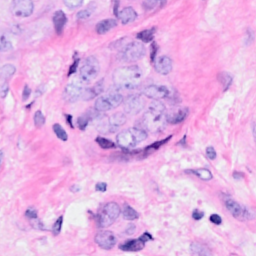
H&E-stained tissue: Breast